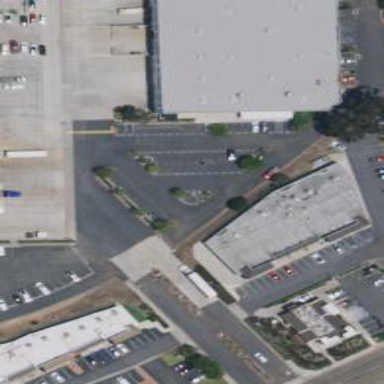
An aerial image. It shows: Commercial building.